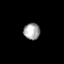
Tissue: prostate
Cell type: T cells
Senescence score: 0.8709
Nuclear area (px): 262
Mean DAPI intensity: 165.092